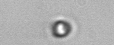
Label: nanoplankton_mix